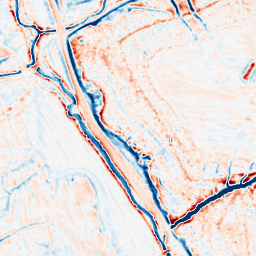
Category: multiscale
Decomposition family: dog_multiscale
Decomposition parameters: sigma_ratio: 1.4
n_scales: 5
base_sigma: 0.5
Upsampling method: bilinear
Upsampling parameters: scale: 8
Upsampling scale: 8